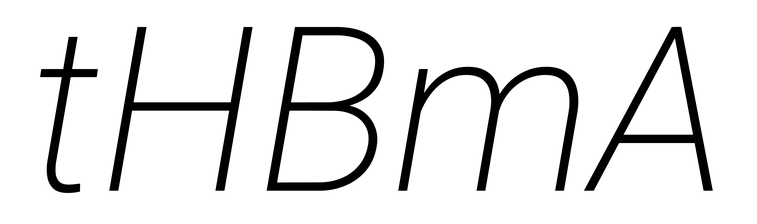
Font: Roboto-Italic_ExtraLight_Italic